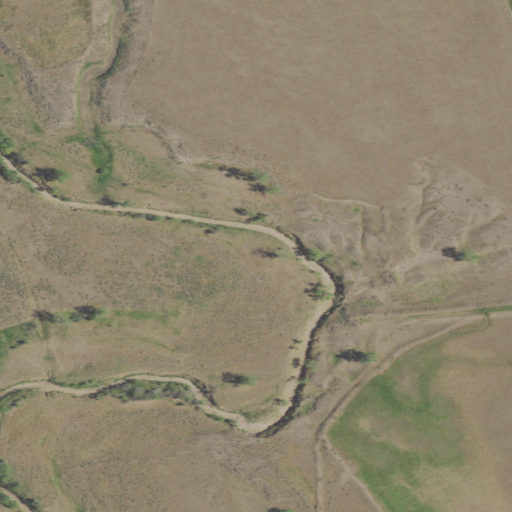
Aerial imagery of valley in Montana named Badland Coulee containing shrub and grassland